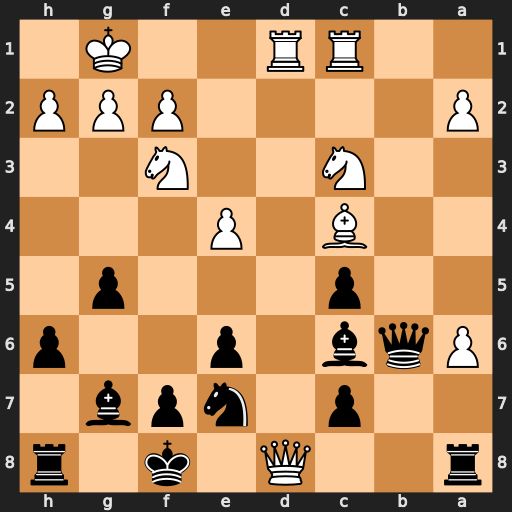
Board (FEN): r2Q1k1r/2p1npb1/Pqb1p2p/2p3p1/2B1P3/2N2N2/P4PPP/2RR2K1
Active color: b
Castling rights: -
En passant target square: -
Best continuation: Rxd8 Rxd8+ Be8 Rb1 Qa5